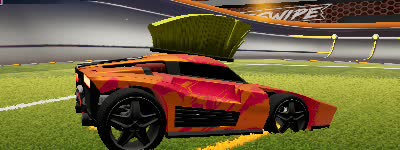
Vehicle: breakout